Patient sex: M
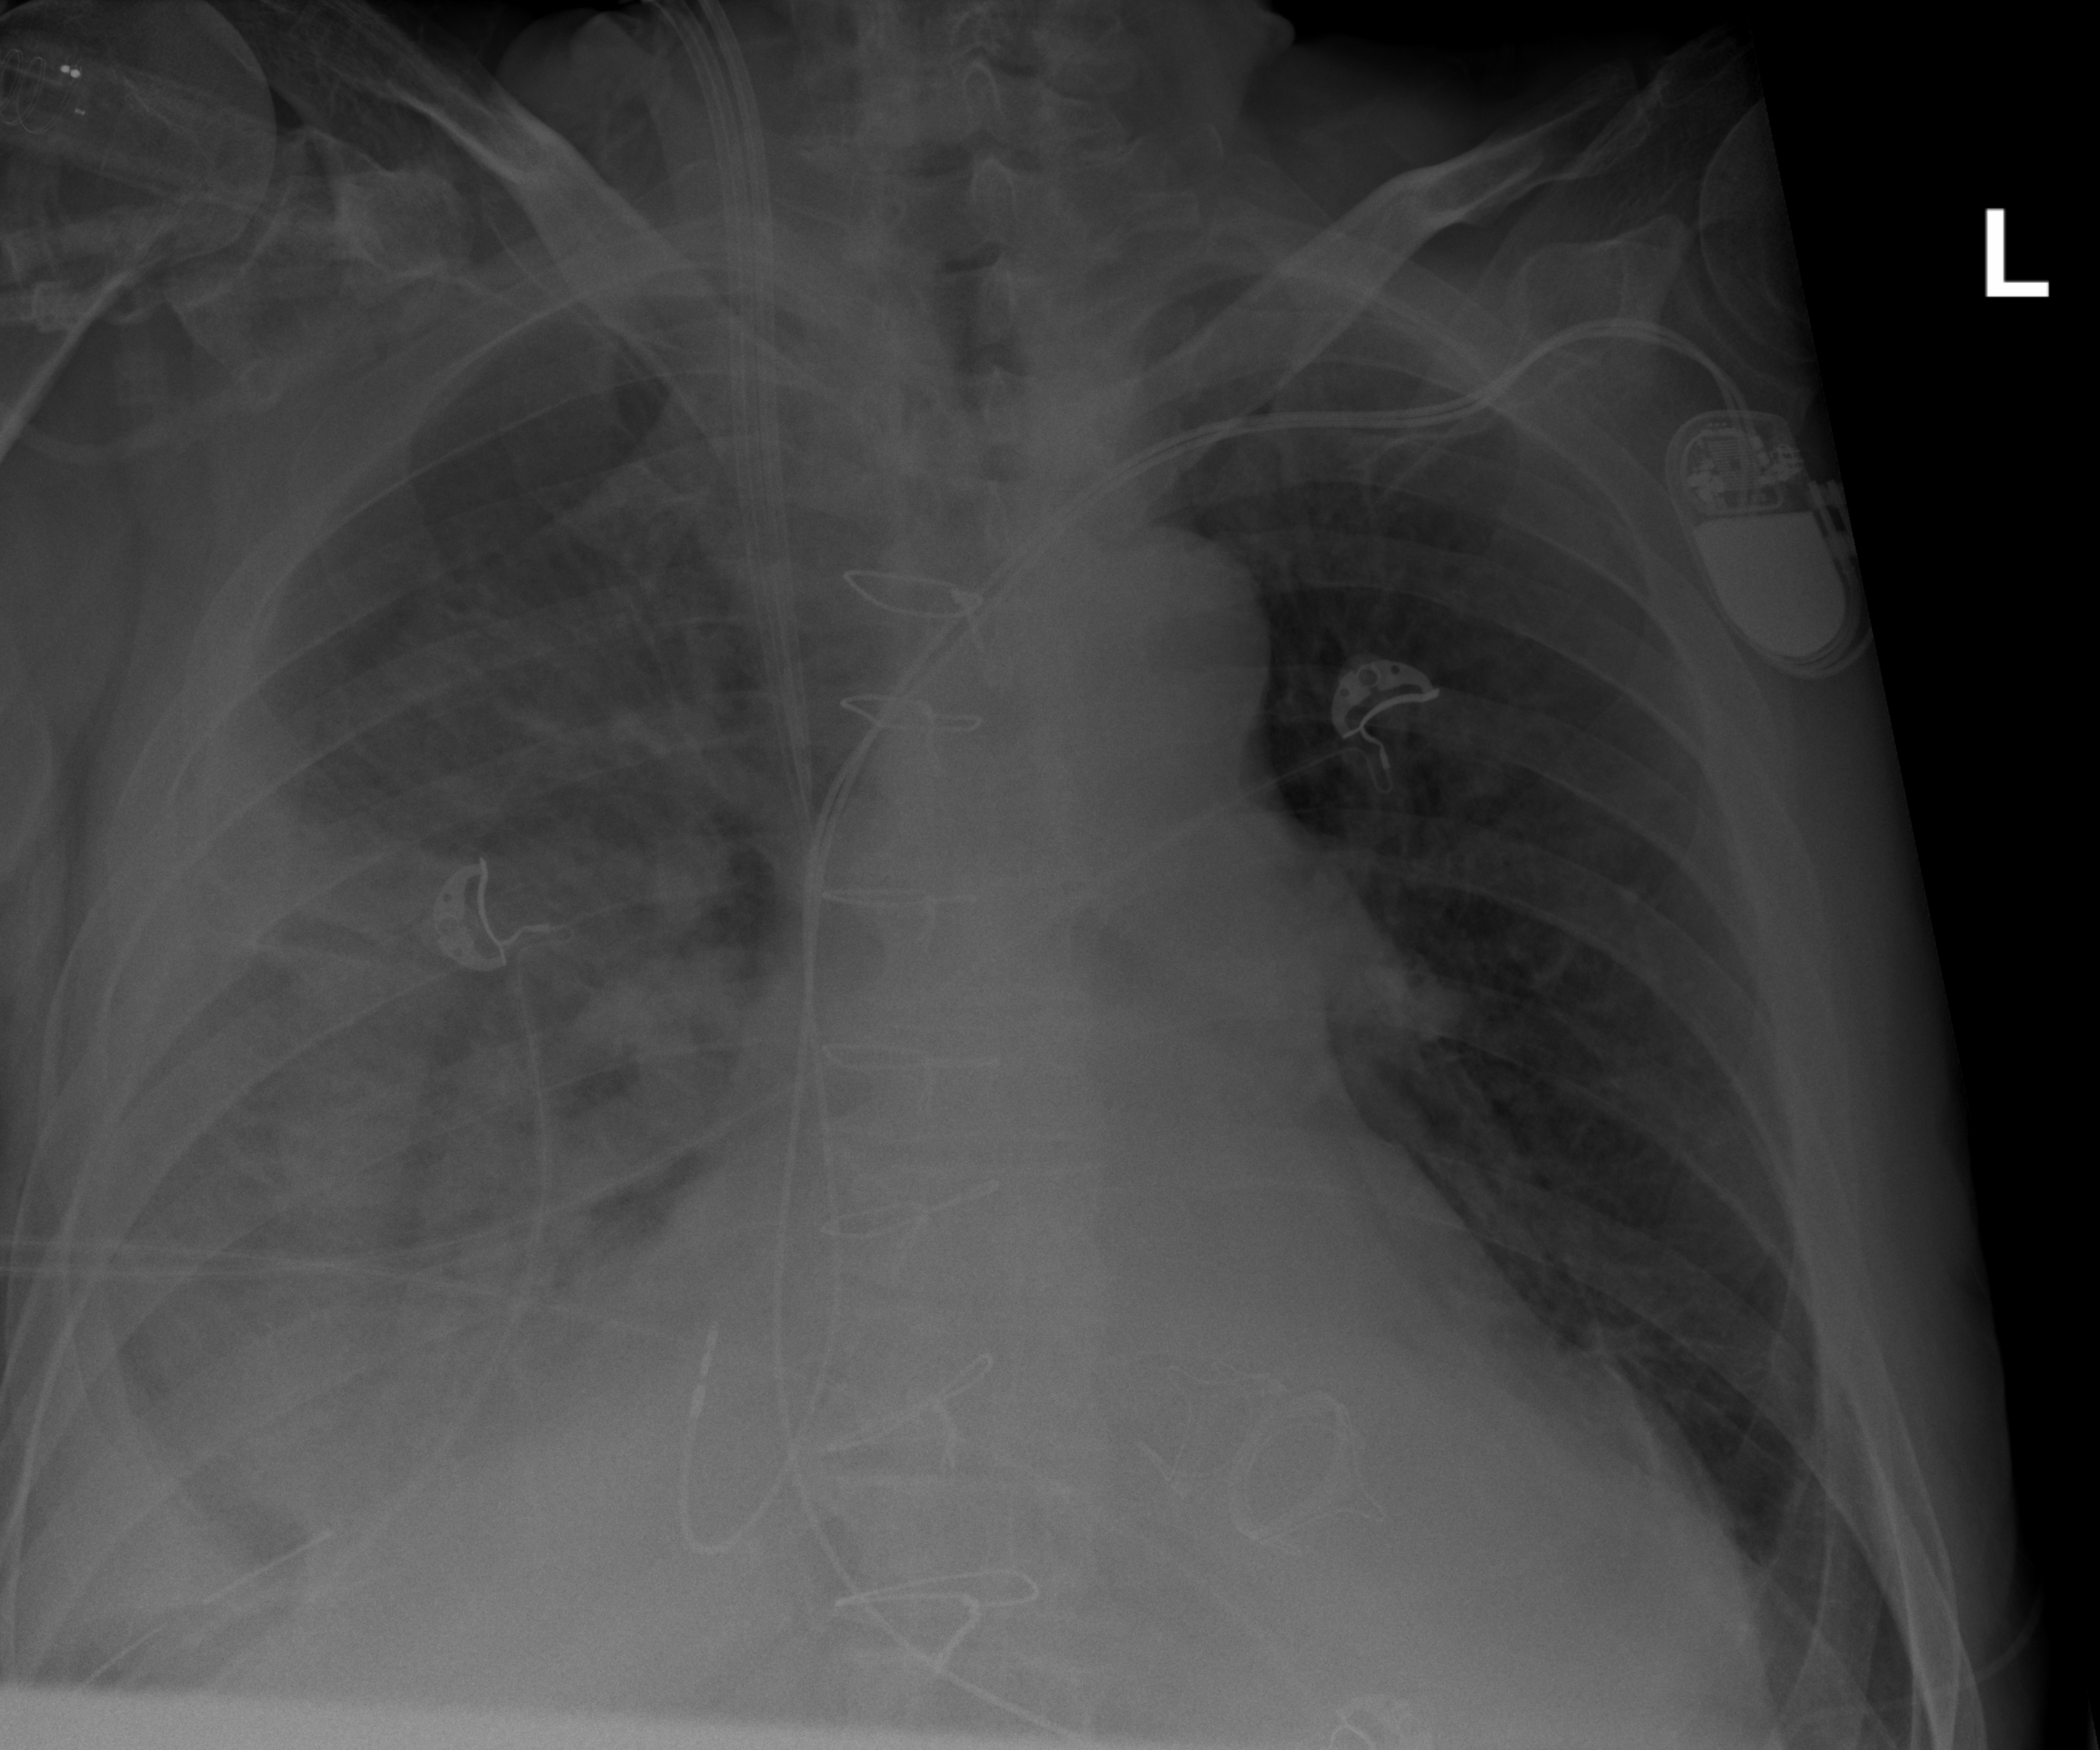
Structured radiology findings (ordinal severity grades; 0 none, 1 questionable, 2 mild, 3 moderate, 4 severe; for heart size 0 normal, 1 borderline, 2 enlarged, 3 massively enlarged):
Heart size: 2
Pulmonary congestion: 3
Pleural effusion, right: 3
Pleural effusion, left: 0
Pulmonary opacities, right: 3
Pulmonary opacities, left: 2
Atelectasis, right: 3
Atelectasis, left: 0